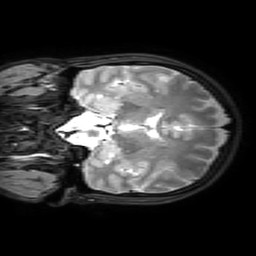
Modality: T2w
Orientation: coronal
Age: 33
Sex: female
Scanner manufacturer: philips
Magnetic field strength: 3 T
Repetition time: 2.5 s
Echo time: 0.2438 s